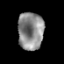
Tissue: prostate
Cell type: T cells
Senescence score: 0.1809
Nuclear area (px): 945
Mean DAPI intensity: 139.637